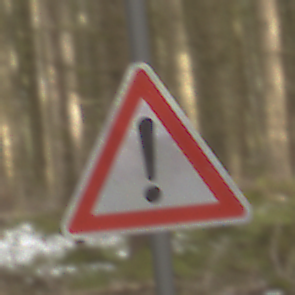
Verkehrszeichen: Gefahrenstelle
Umgebung: Outdoor, Nature
Tageszeit: MorningAfternoon
Wetter: Overcast
Licht: Natural
Jahreszeit: Winter
Kontrast: LowContrast